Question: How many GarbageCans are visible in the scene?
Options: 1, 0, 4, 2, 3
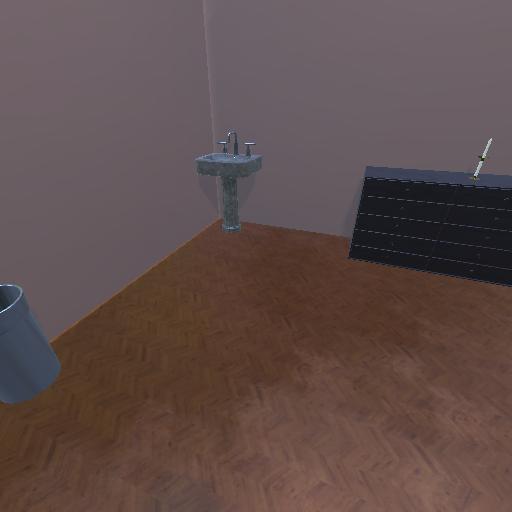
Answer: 1